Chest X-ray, AP view. Patient: 46 years old, sex F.
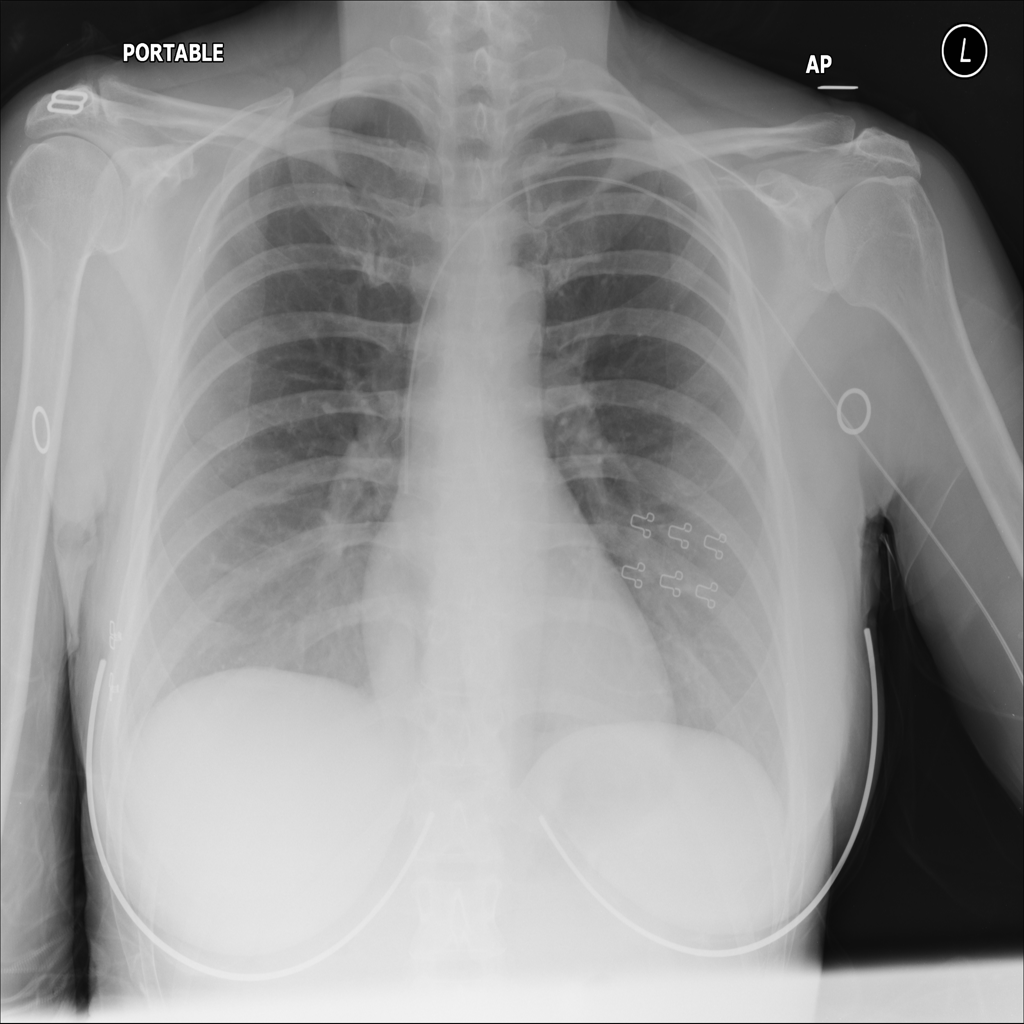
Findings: No Finding